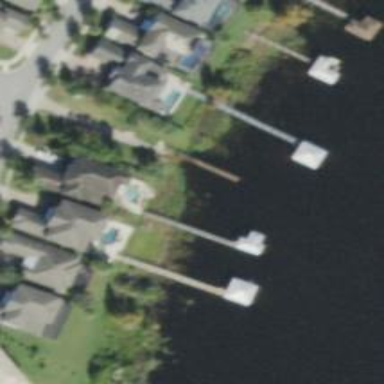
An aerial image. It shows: Dock by the waterway.